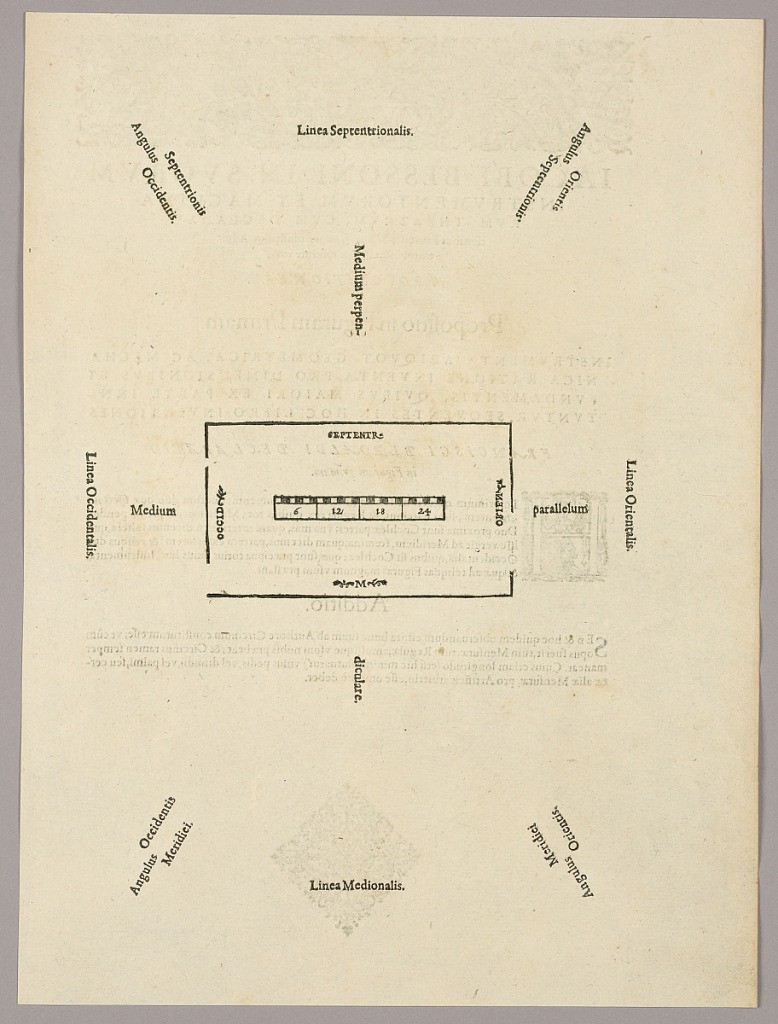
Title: Plate 7, Chart from Theatrum instrumentorum et machinarum
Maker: Bartholomeo Vincent
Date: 1582
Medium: Woodcut on paper
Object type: Print
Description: Diagram of directions, equating east, left, north, above. A rule of 24 unites center, in a horizontal rectangle.